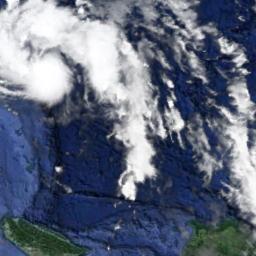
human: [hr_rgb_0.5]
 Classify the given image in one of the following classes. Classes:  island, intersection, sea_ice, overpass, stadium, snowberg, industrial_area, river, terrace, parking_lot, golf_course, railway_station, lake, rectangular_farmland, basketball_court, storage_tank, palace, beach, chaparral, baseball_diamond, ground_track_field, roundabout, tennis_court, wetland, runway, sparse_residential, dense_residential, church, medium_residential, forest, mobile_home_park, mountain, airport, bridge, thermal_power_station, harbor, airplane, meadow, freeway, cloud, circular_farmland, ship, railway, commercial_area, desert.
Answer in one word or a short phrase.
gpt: cloud